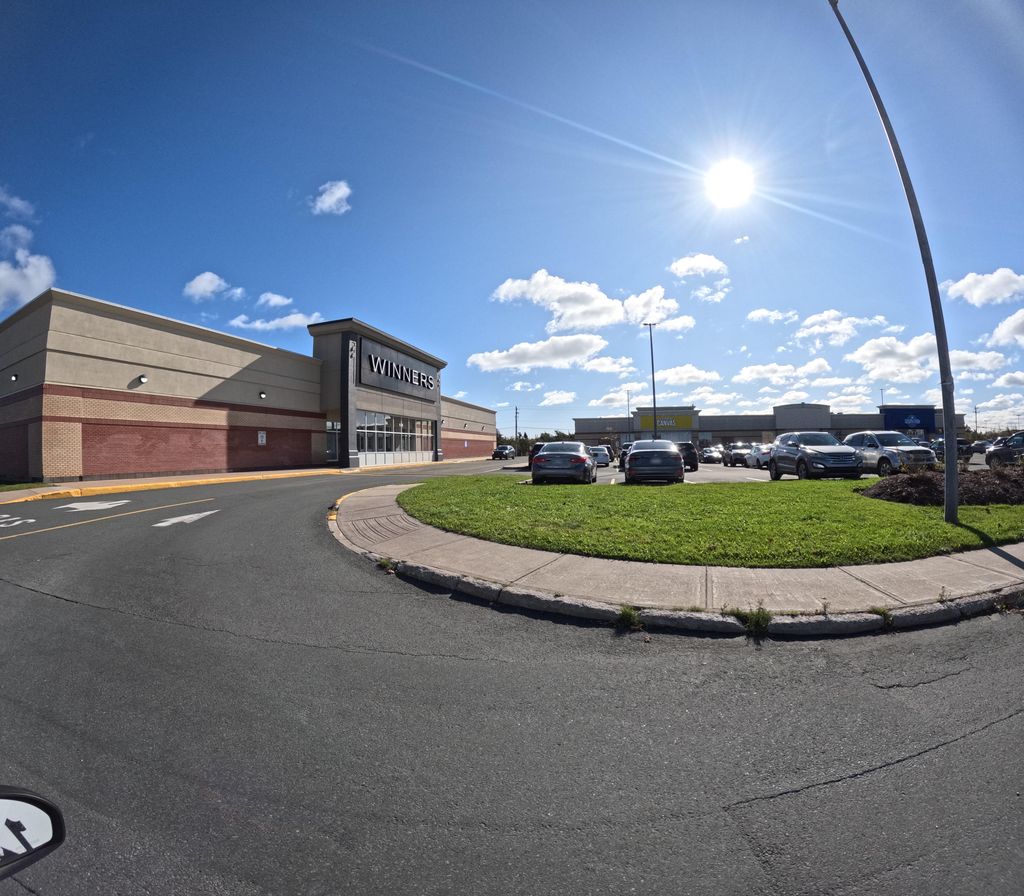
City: st_johns